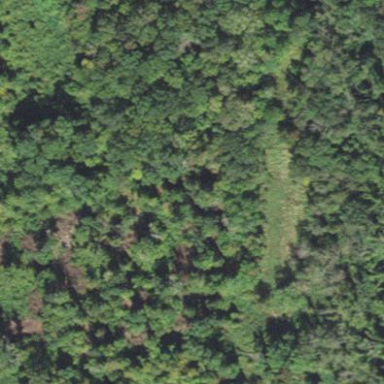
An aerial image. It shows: Nature reserve surrounded by woodland.